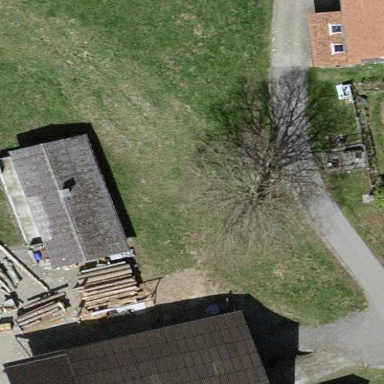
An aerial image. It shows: Farmyard area.